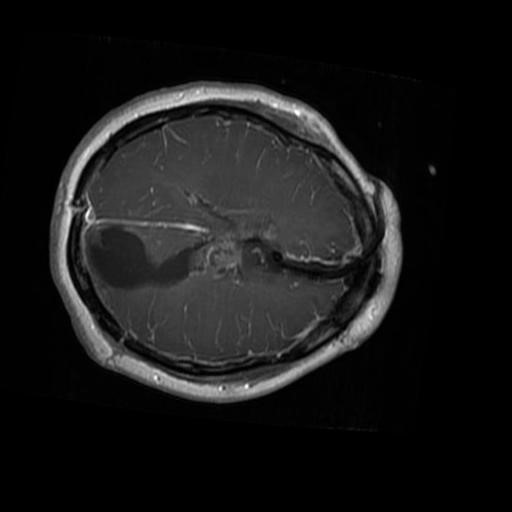
Label: brain_glioma